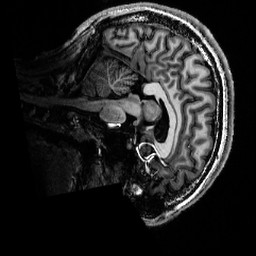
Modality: T1w
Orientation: sagittal
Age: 22
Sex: male
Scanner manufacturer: siemens
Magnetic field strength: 6.98 T
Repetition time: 6 s
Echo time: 0.00299 s